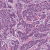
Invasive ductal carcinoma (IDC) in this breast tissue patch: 1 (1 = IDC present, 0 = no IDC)